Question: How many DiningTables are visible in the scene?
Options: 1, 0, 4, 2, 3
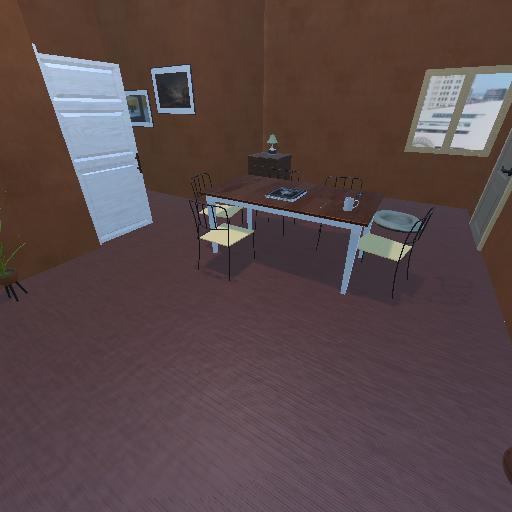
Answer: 1